Interaction volume radius: 5 \u00c5
Interaction volume height: 35 \u00c5
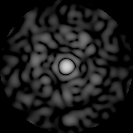
Disorder parameter: 0.8306